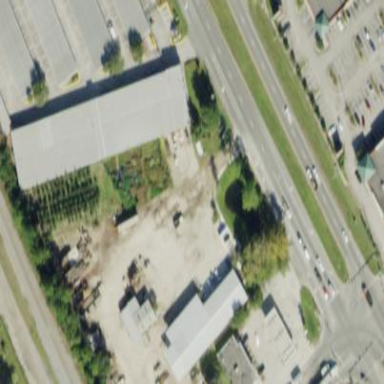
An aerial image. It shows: Industrial area featuring warehouse.